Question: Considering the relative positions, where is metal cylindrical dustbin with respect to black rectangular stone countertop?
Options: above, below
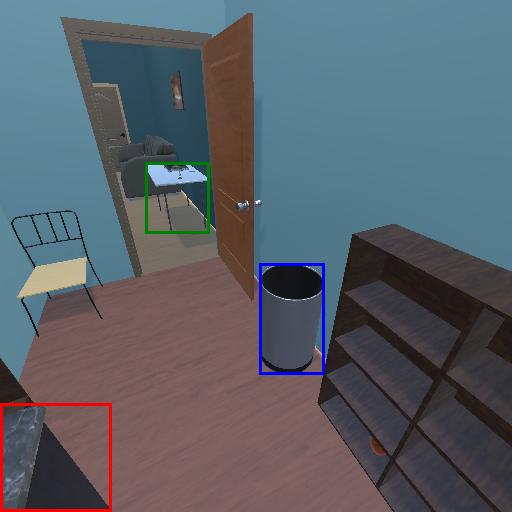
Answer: above